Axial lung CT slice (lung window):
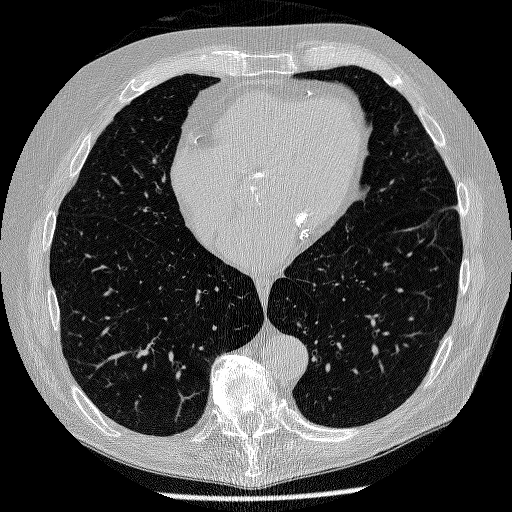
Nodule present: no